Question: Let's say we have a square, and after it is translated to some location, I want to rotate it around a point within the object.
'''
glPushMatrix();
glTranslatef(50, 50, 0.0);
glRotatef(joint, 0.0, 0.0, 1.0);
glScalef(10,20, 1.0);
glTranslatef(0.0, -0.5, 0.0);
glColor3f(1.0, 0.0, 0.0);
drawSquare(1.0);
glPopMatrix();
'''
The one above only rotates around the (0.0) point after it's scaled. If I change the glRotatef(joint, 0.0, 0.0, 1.0) to glRotatef(joint, 0.0, 5.0, 1.0), then the object starts getting twisted.

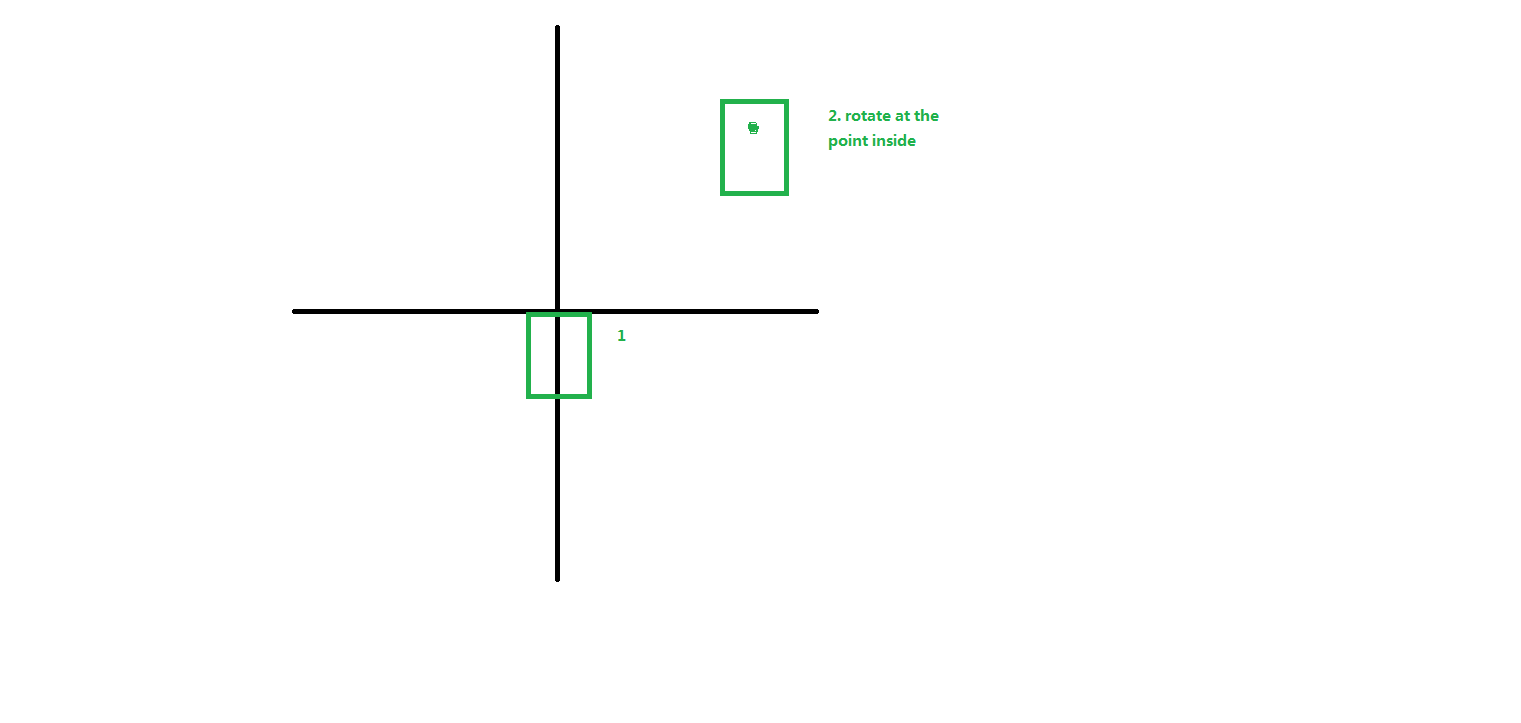
Answer: Rotations in OpenGL rotate around an axis placed at the origin (0, 0, 0). In order to rotate around a specific point, you need first to translate that point to the origin, perform your rotation. In the OP, you would be rotating around the point (-50,-50, 0) (since translations move coordinate systems, and not specific points), and then rotating degrees around the axis.
From the OP, assuming that is updated each frame, I would expect that code to have the square orbiting around the point (-50, -50, 0).